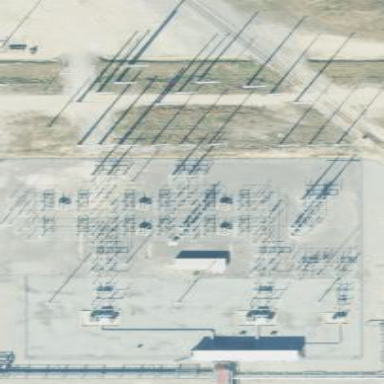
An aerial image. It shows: Substation for switching power equipment surrounded by fence.